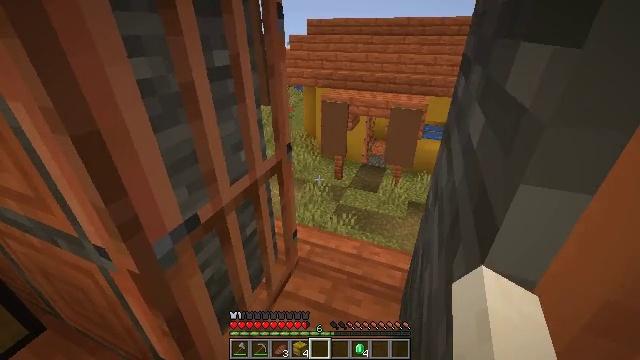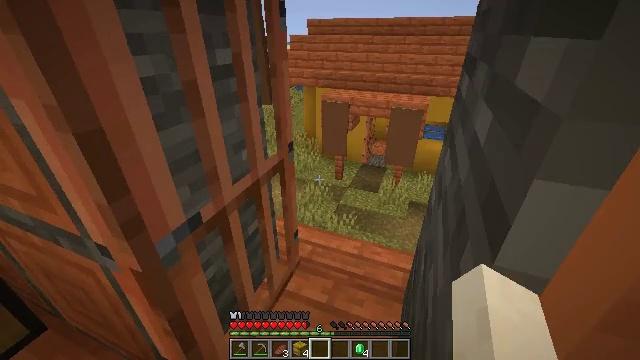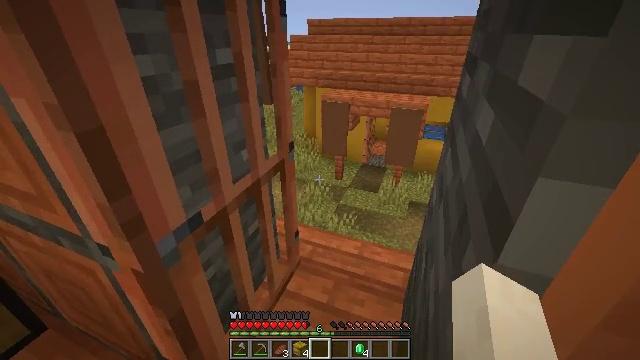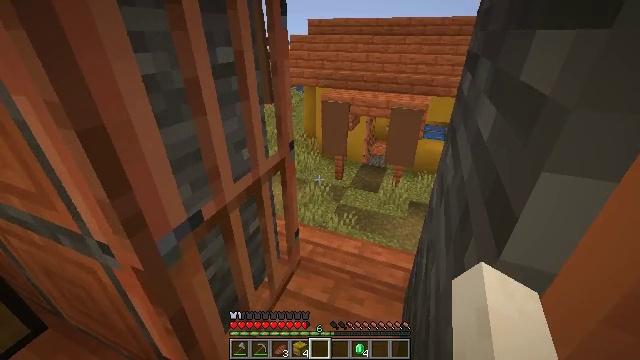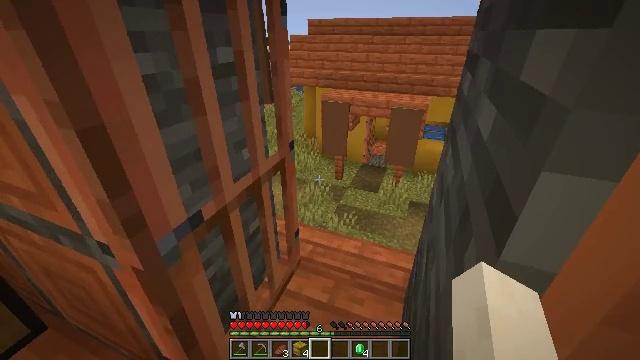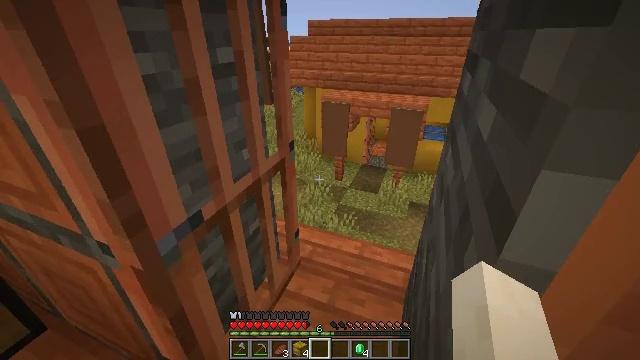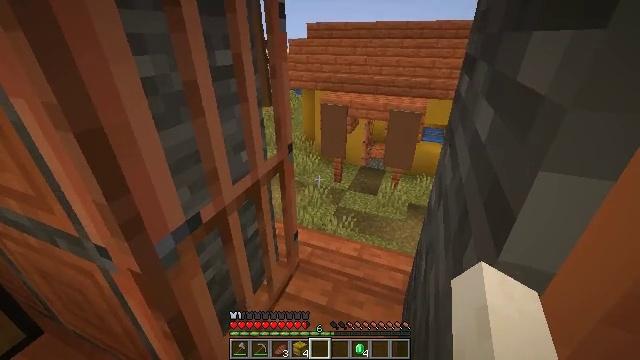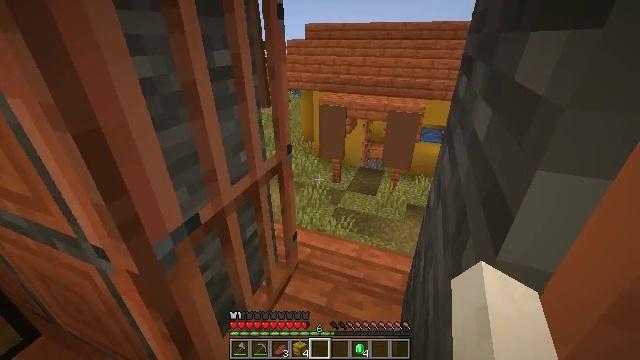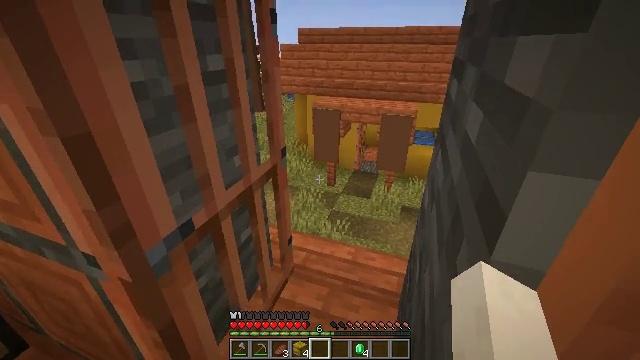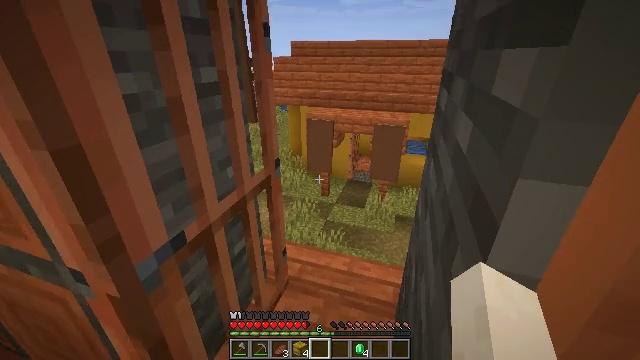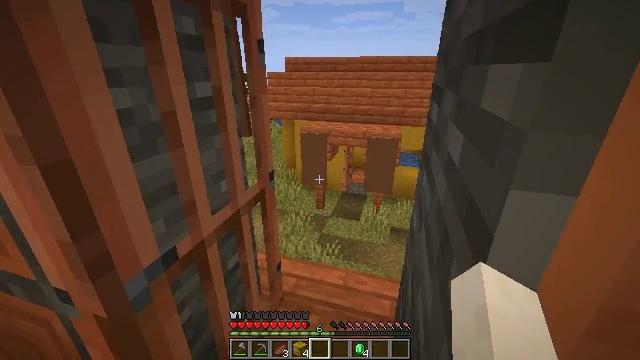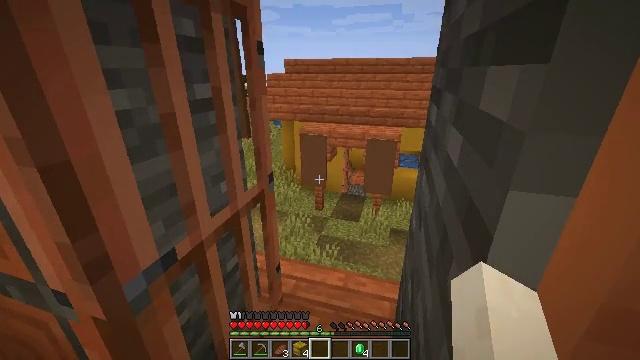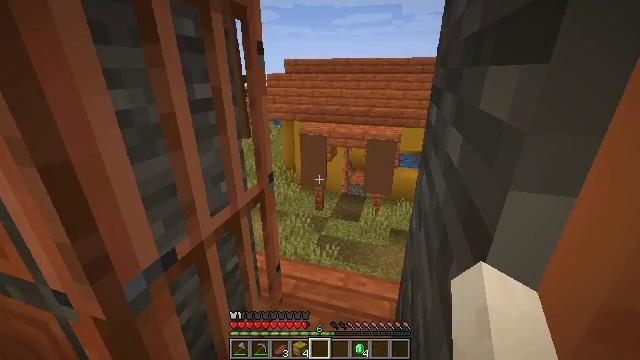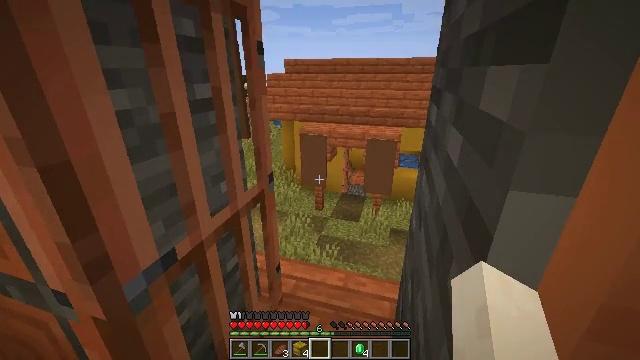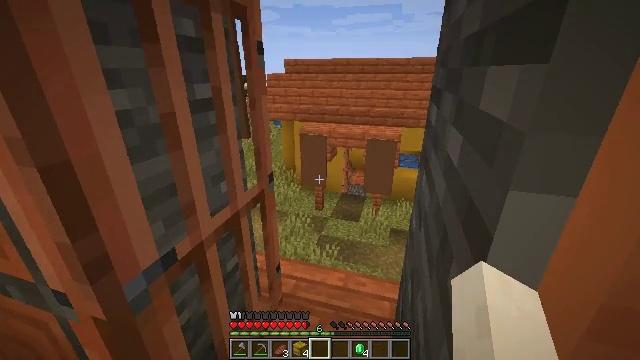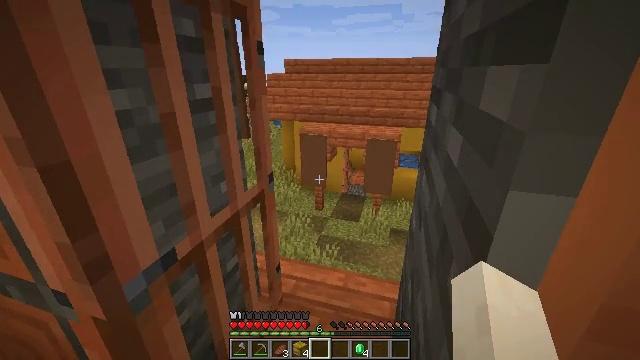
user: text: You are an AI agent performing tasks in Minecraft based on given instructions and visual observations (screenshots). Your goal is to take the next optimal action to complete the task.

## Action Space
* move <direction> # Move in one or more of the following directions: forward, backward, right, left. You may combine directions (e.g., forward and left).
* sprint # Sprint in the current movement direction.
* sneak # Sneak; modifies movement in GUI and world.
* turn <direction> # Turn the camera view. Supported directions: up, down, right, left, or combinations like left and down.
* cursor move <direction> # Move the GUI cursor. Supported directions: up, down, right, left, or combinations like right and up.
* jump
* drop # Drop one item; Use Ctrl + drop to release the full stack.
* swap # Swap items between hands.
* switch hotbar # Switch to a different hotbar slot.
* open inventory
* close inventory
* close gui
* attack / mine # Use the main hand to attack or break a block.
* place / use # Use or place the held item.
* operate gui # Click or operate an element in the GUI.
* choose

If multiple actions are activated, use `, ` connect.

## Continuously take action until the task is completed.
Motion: motion action
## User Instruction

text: Recycle the grindstone by mining it.
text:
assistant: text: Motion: no_op
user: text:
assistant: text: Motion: no_op
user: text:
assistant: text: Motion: no_op
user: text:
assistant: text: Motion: no_op
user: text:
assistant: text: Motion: no_op
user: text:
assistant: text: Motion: no_op
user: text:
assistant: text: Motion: no_op
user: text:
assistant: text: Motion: turn right
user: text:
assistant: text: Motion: turn right and up
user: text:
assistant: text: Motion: turn right and up
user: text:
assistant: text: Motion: no_op
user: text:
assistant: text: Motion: no_op
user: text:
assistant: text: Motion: no_op
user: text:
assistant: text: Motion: no_op
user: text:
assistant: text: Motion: no_op
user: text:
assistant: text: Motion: turn up
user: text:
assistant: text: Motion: turn right and up
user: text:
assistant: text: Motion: no_op
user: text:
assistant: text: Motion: no_op
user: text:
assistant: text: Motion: no_op
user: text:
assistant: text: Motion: no_op
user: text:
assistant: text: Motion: no_op
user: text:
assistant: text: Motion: no_op
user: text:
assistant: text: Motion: no_op
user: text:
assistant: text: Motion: no_op
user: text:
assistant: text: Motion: turn down
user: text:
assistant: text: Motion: move forward, turn down
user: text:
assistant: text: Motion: move forward, turn down
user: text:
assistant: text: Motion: move forward
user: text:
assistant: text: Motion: move forward